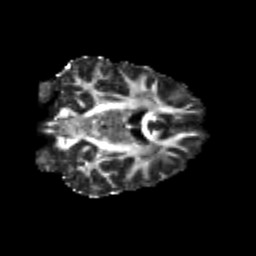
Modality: FA
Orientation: coronal
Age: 24
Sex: male
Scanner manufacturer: siemens
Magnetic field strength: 3 T
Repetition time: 3.5 s
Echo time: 0.113 s